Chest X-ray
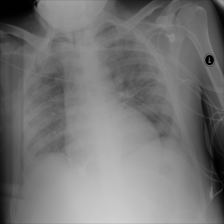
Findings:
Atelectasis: negative
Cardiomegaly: negative
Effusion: negative
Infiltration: negative
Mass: negative
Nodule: negative
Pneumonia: negative
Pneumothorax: negative
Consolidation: negative
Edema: negative
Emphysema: negative
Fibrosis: negative
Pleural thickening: negative
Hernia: negative